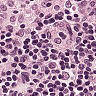
Metastatic tissue present: no